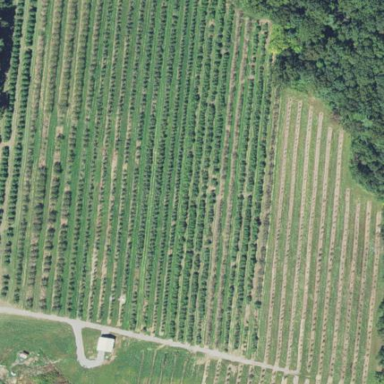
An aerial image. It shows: Orchard.